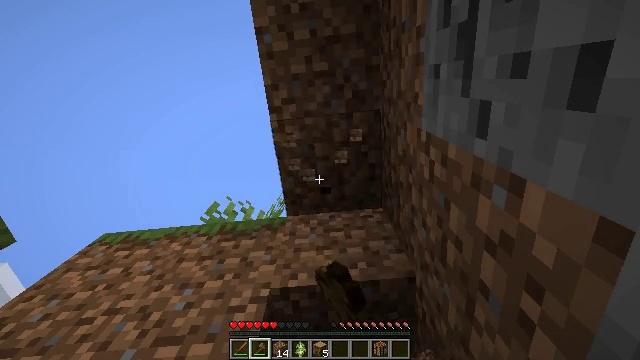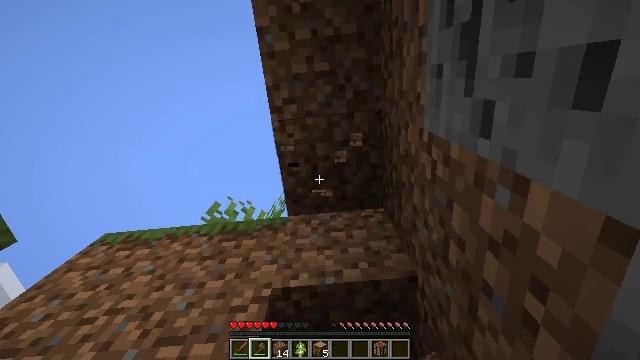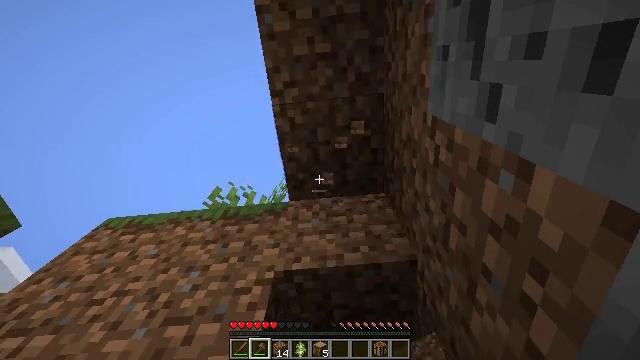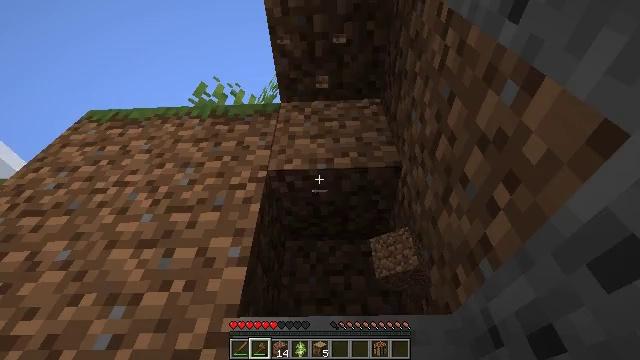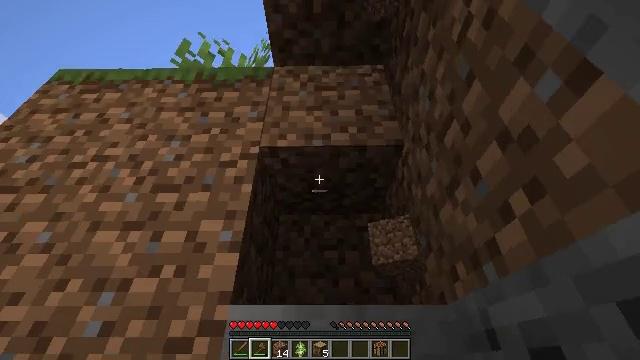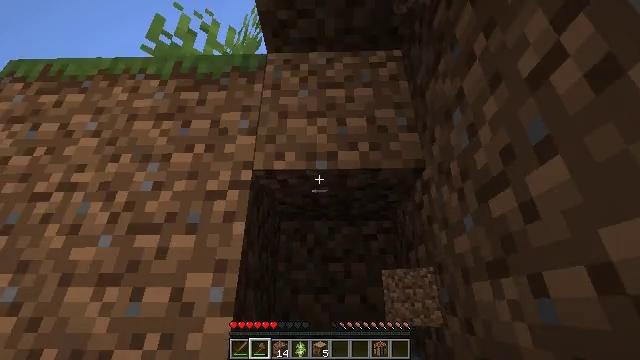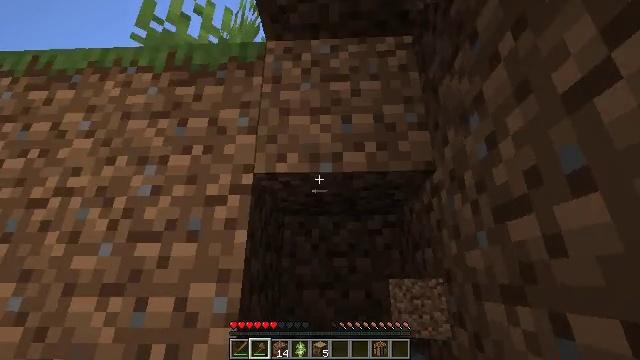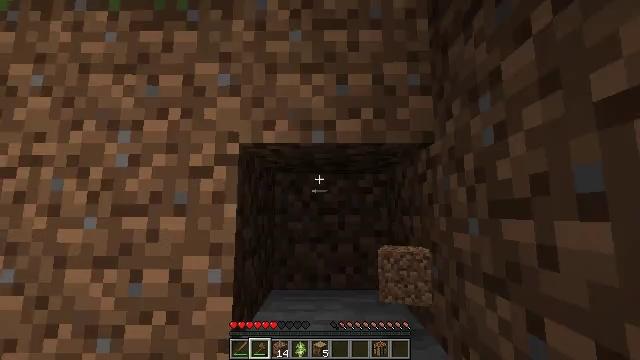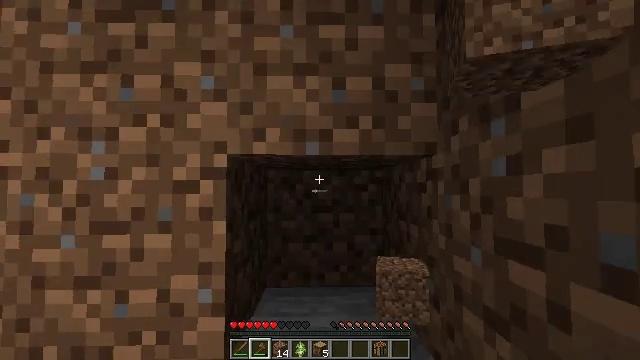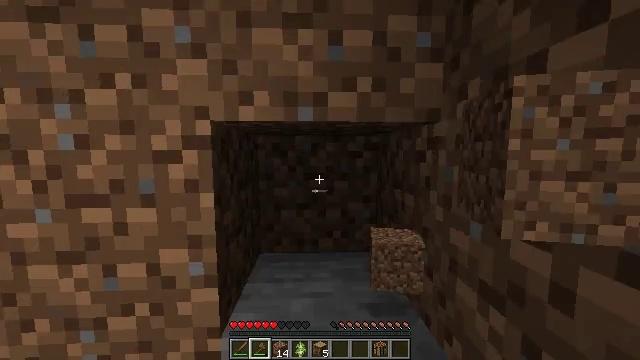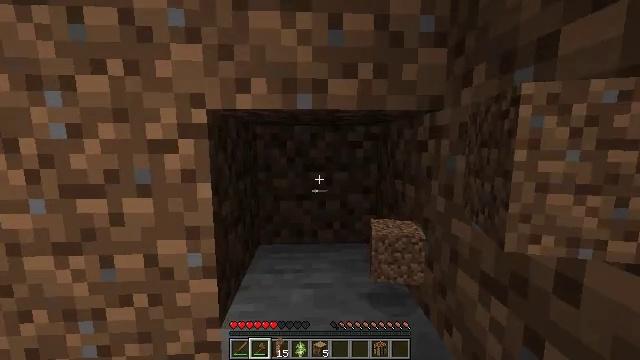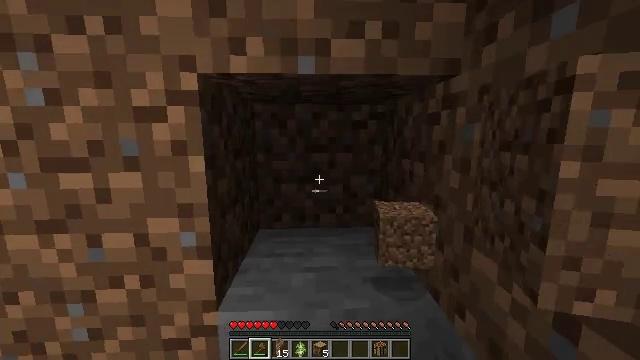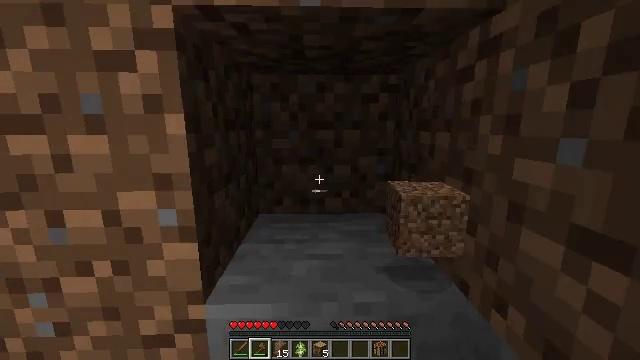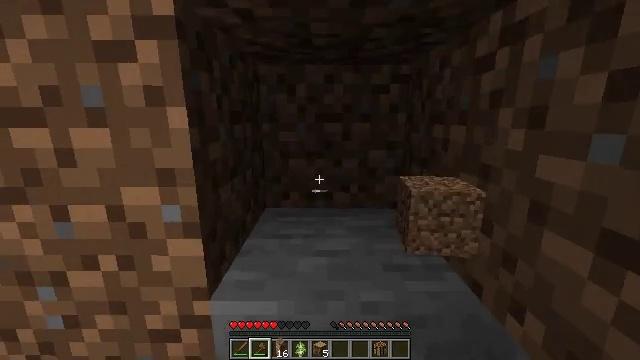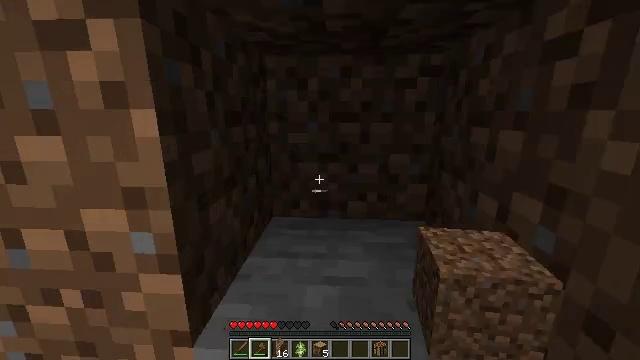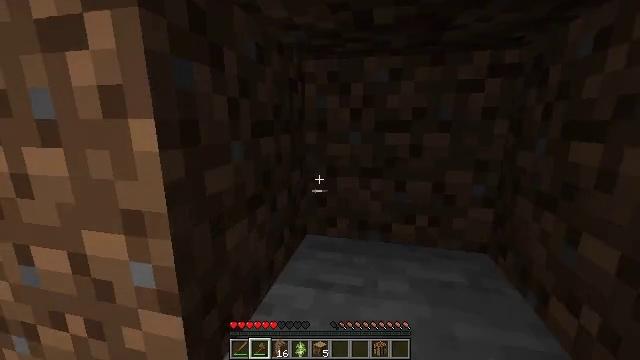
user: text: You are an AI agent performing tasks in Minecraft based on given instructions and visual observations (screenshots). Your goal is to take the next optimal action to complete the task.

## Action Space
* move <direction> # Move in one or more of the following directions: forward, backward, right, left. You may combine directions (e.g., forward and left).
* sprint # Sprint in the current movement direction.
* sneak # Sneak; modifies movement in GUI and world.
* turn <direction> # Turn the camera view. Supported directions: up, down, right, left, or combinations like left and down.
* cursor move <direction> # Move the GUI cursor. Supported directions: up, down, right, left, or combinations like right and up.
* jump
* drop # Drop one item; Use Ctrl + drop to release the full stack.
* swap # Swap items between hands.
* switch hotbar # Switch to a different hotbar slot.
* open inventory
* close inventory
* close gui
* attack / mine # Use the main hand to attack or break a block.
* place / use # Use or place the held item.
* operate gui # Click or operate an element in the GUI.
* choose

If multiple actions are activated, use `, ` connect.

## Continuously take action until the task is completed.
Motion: motion action
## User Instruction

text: Break the dirt block.
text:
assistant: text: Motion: move forward
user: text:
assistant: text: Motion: move forward, turn down
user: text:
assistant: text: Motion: move forward, turn right and down
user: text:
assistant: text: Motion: move forward, turn right and down, jump
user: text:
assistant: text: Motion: move forward, turn down, jump
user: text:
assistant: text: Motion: move forward, turn down, jump
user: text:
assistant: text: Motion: move forward, turn right and down, jump
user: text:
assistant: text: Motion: move forward, turn right and down, jump
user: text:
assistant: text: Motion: move forward, turn right and down
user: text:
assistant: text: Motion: move forward, turn down
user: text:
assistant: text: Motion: move forward, turn down
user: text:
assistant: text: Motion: move forward, turn down
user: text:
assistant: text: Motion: move forward, turn left and down
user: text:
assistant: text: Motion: move forward, turn left
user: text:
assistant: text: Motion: move forward, turn left and up
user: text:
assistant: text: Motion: turn up
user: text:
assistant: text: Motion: turn right and up
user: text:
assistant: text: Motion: turn up
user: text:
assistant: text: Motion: turn left and down
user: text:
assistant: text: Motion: turn left and down
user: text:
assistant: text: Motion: turn left and down
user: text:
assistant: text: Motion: turn left and down
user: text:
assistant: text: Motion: turn left
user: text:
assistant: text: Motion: turn left
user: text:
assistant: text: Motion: turn left and up, attack / mine
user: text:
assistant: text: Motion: attack / mine
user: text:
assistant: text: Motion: attack / mine
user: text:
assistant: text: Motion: attack / mine
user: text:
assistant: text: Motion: attack / mine
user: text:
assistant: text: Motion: attack / mine